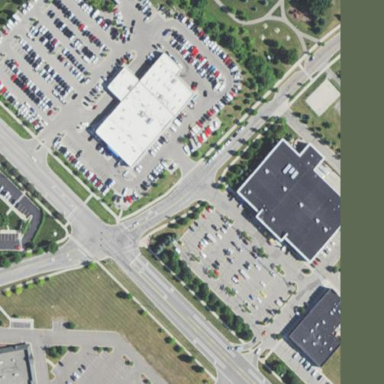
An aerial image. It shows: Retail area.